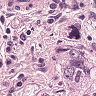
Metastatic tissue present: yes